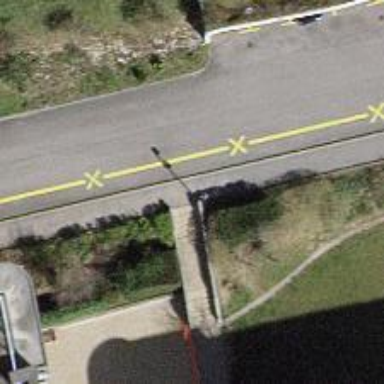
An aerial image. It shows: Set of steps on the road.